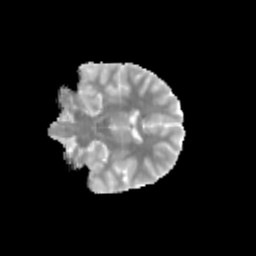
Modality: MD
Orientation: coronal
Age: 10
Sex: female
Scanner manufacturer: siemens
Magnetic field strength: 3 T
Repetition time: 3.8 s
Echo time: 0.07 s